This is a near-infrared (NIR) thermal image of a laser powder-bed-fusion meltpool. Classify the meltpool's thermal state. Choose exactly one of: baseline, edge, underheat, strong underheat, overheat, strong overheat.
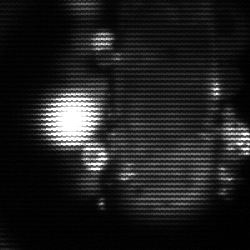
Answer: strong underheat